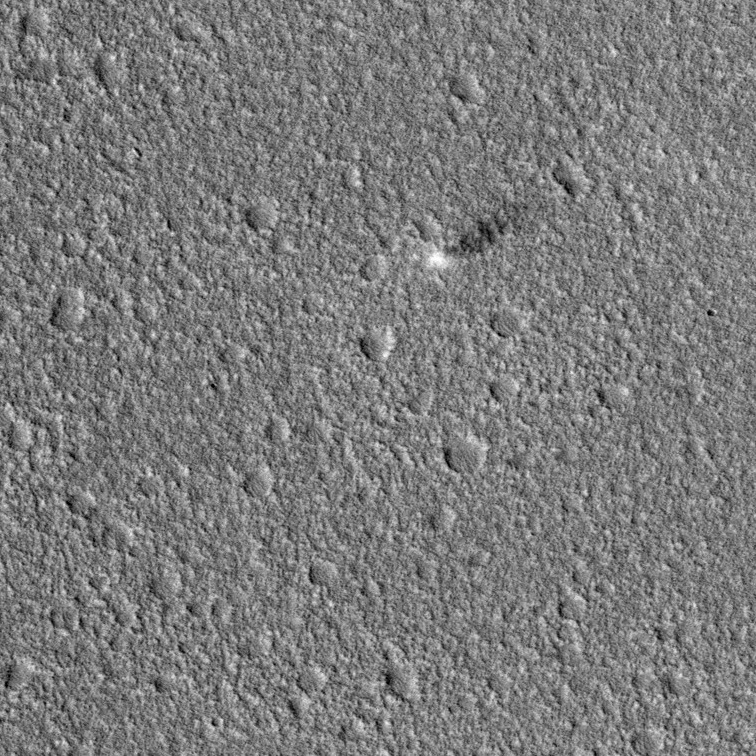
Label: dustdevil